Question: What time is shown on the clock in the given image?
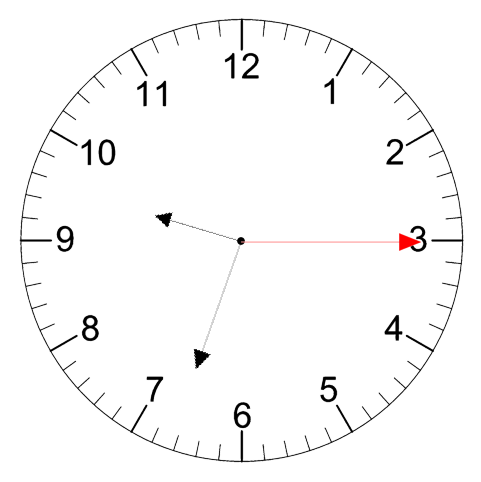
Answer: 09:33:15